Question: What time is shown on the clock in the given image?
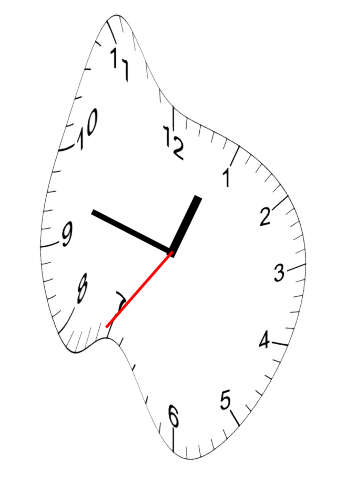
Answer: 12:47:36